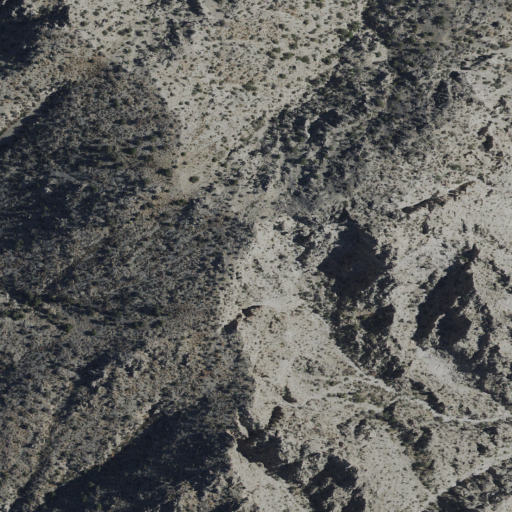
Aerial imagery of mountain in California named Mount Palmer containing only shrub